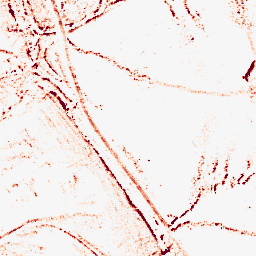
Category: morphological
Decomposition family: morphological_ellipse
Decomposition parameters: operation: opening
width: 5
height: 5
Upsampling method: sinc_blackman
Upsampling parameters: scale: 2
kernel_size: 16
Upsampling scale: 2